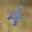
Label: 4